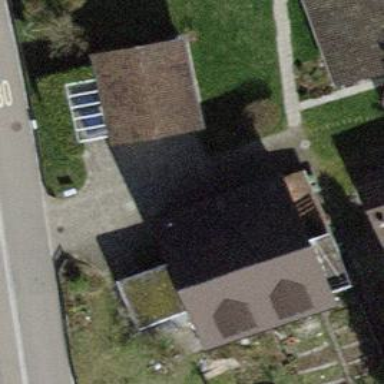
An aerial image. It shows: Terrace building.